Field crop: maize
Growth stage: 1
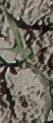
Species: sorghum